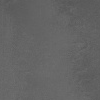
Atmospheric dust classification: dusty